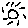
Label: sun